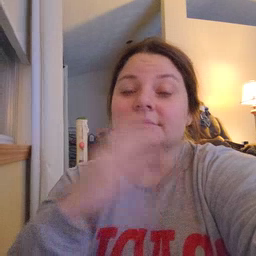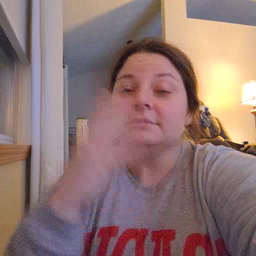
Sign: sleep